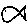
Label: fish